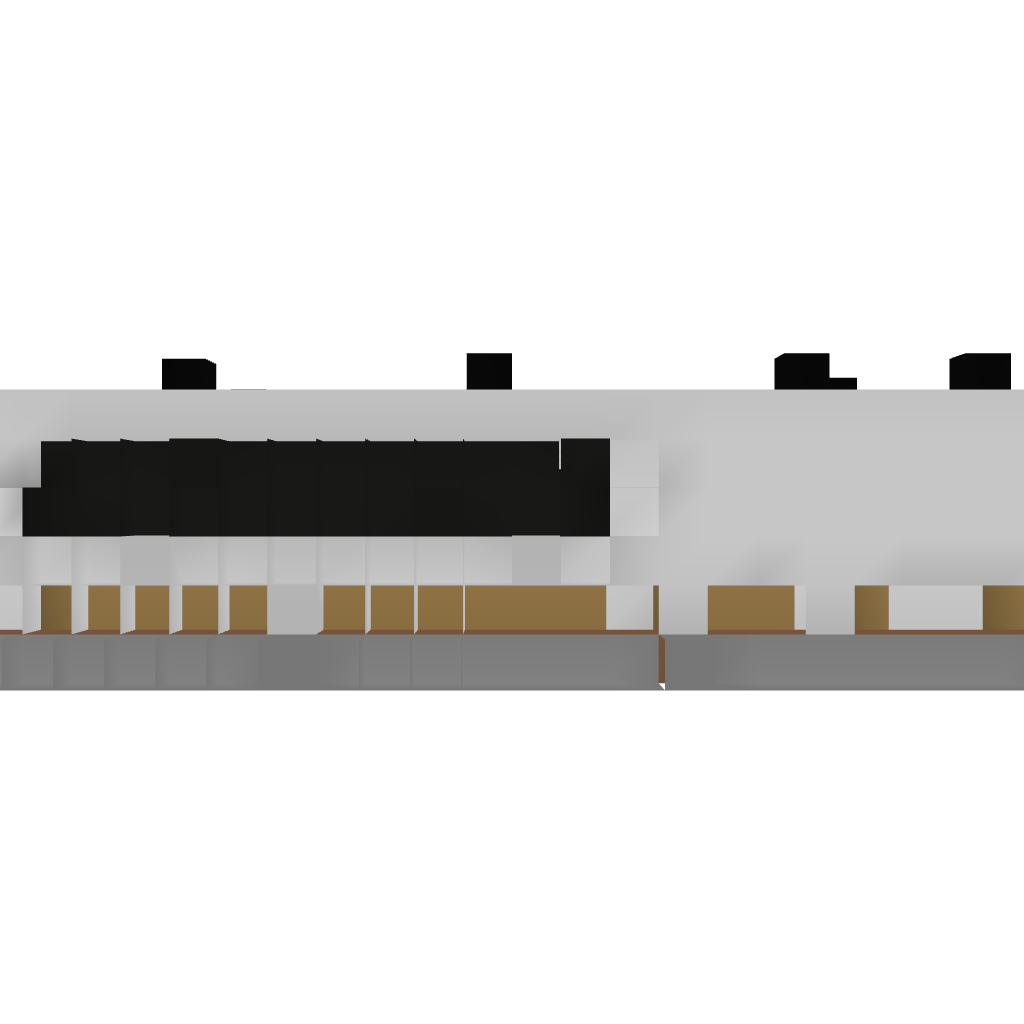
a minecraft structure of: Minecraft Grocery Store